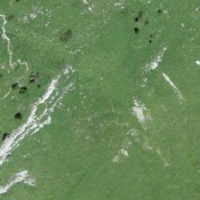
EUNIS habitat code: 23
Species observed at this site:
Arnica montana
Xestia ochreago